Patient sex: F
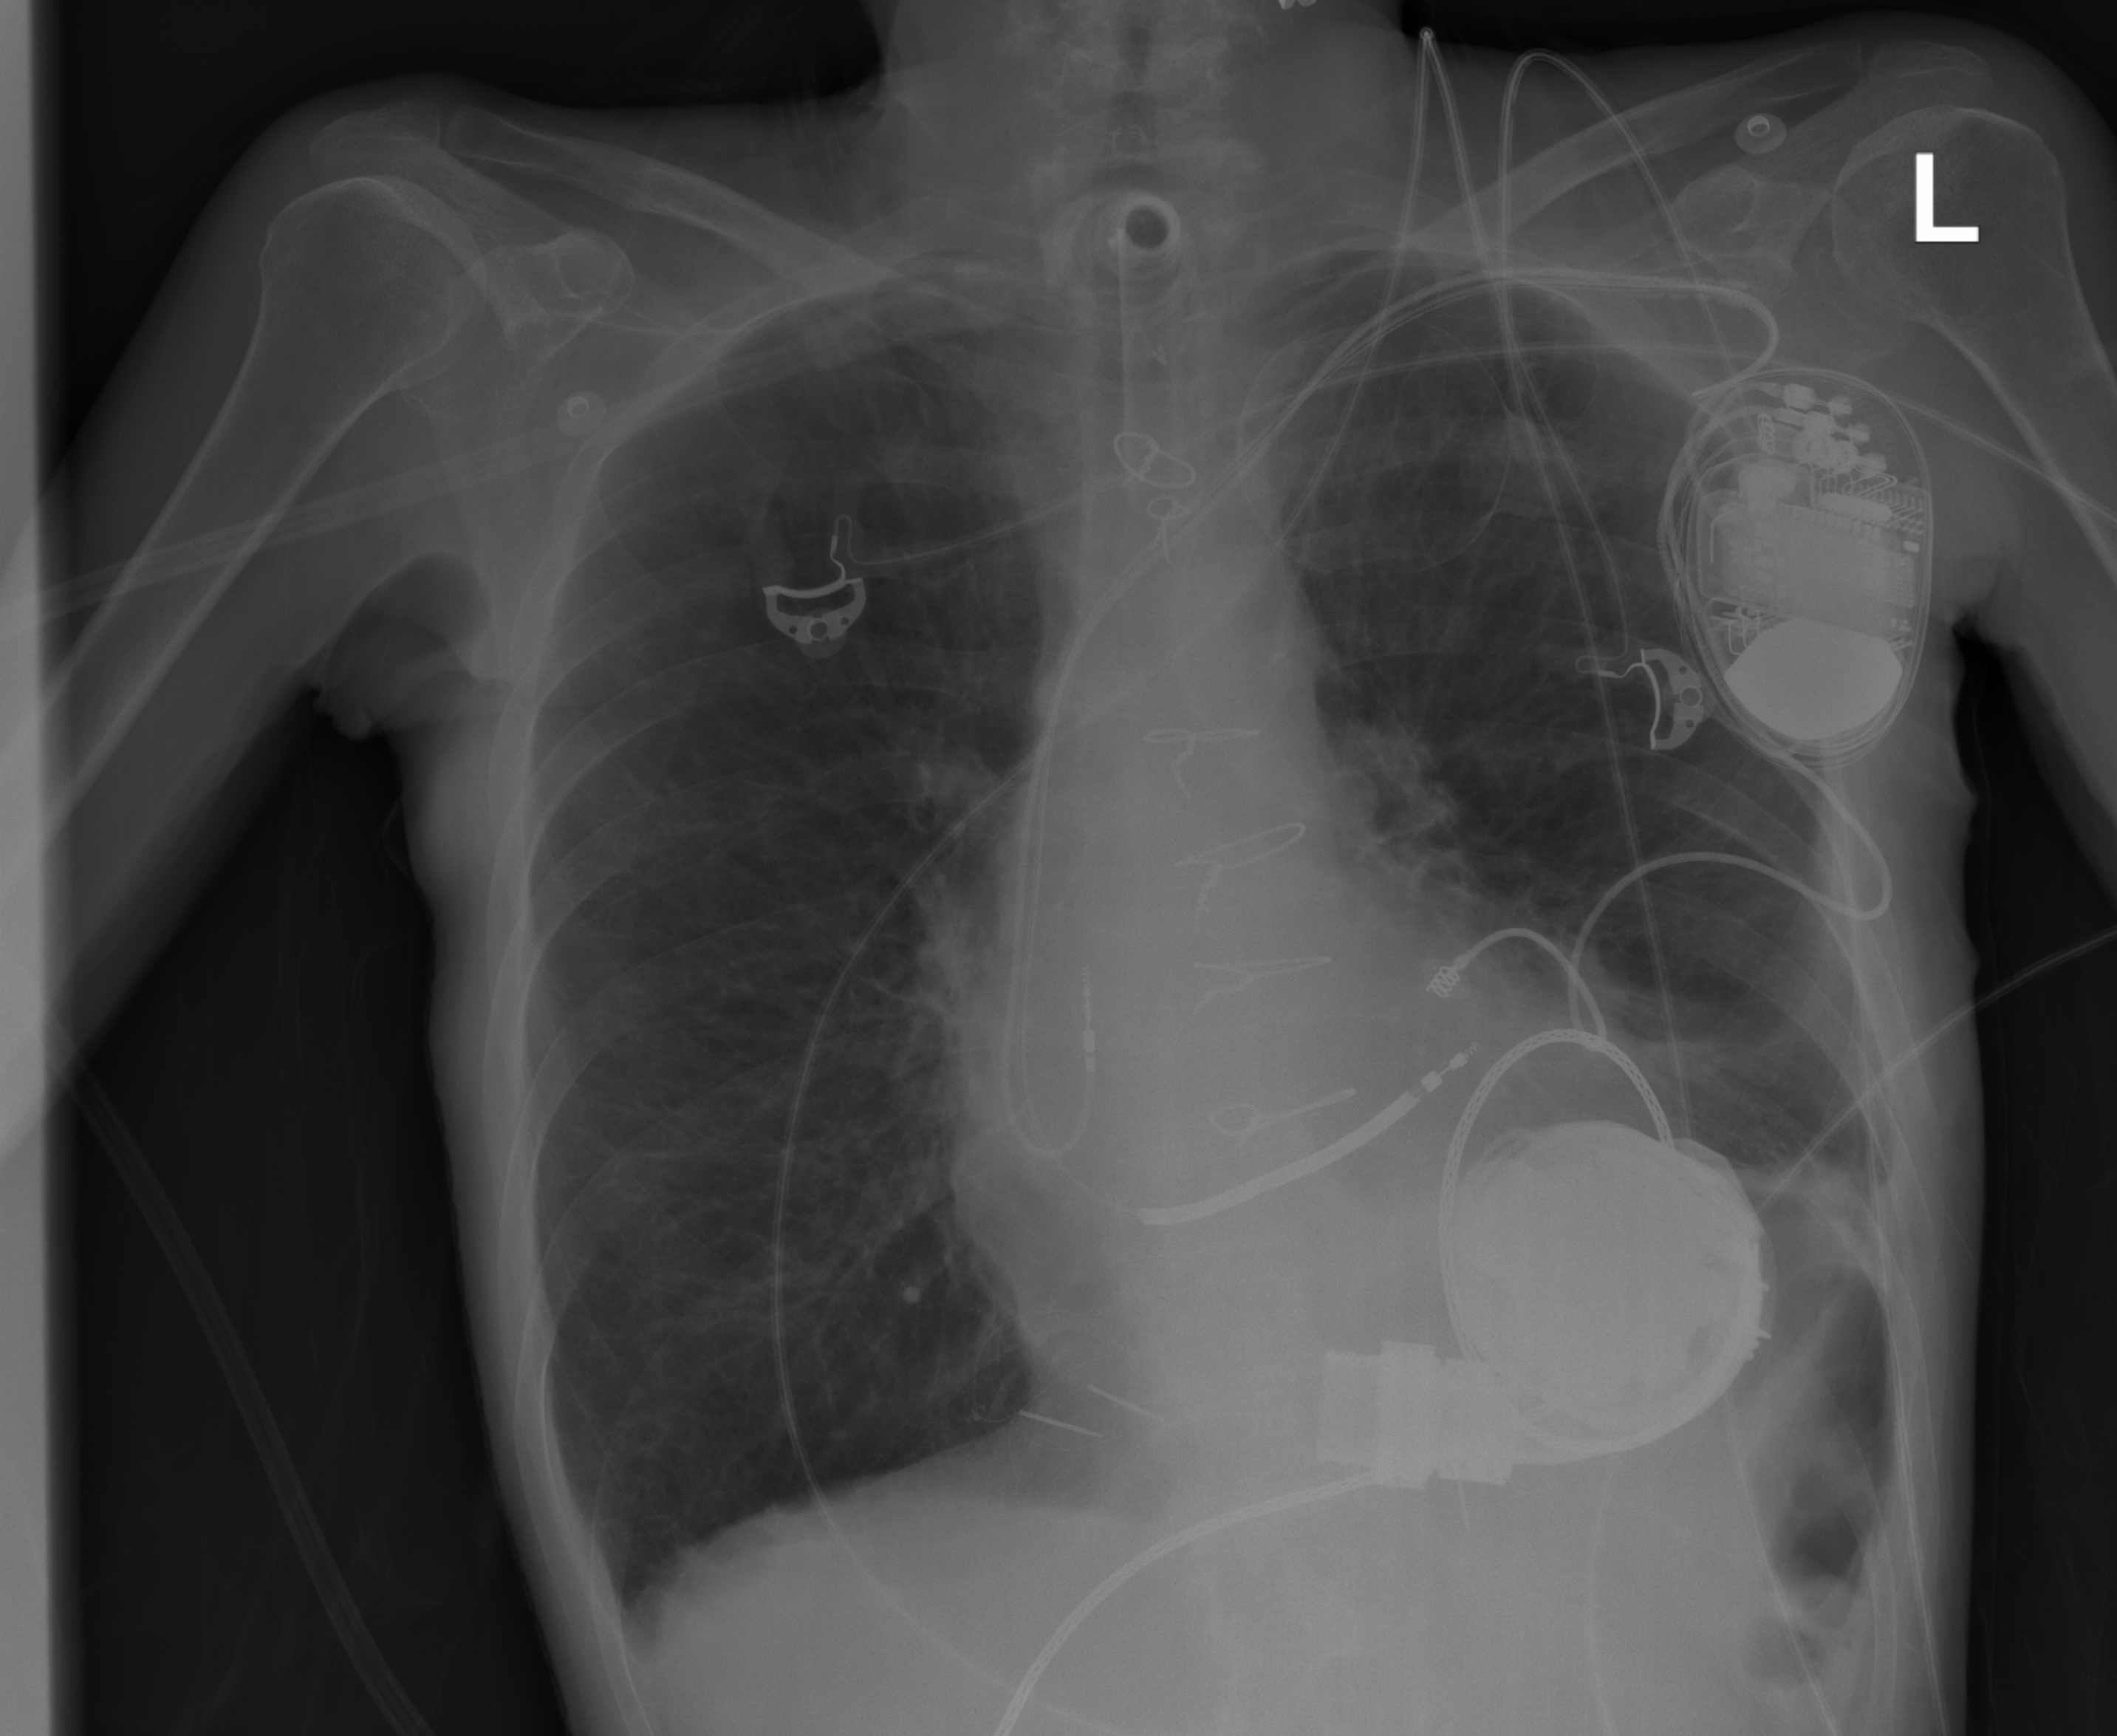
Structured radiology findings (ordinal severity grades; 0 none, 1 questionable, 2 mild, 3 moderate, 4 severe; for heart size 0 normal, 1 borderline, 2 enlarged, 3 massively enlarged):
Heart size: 0
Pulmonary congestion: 0
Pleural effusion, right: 0
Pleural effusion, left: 1
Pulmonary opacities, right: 0
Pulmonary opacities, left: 0
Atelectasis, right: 0
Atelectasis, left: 2